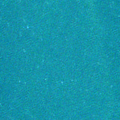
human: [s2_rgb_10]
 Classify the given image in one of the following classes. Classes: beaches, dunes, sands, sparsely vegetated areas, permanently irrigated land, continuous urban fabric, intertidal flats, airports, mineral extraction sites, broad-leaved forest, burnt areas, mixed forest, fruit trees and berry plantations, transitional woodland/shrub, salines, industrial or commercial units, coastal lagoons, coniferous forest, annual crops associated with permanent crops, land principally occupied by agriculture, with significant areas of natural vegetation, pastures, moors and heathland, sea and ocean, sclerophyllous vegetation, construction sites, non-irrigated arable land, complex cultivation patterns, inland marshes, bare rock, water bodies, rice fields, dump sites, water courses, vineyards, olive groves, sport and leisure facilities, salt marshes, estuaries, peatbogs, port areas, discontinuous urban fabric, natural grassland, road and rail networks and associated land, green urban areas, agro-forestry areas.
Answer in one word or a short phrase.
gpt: sea and ocean